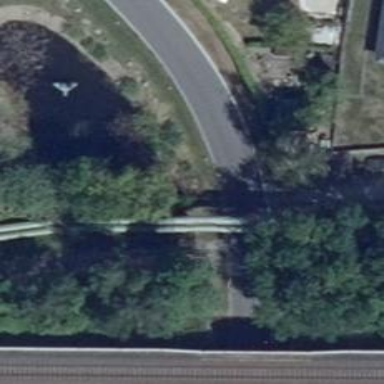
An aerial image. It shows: Bridge.